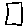
Label: hexagon